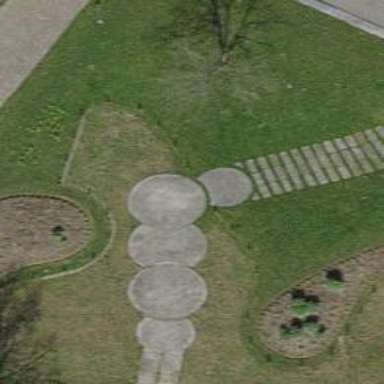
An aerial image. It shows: Path on bridge with sett surface.